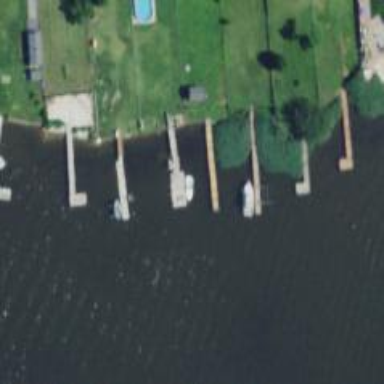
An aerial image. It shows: Man-made pier.